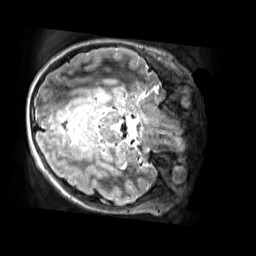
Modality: T2w
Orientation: axial
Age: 13
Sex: male
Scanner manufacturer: siemens
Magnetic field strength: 3 T
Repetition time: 3.2 s
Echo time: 0.408 s